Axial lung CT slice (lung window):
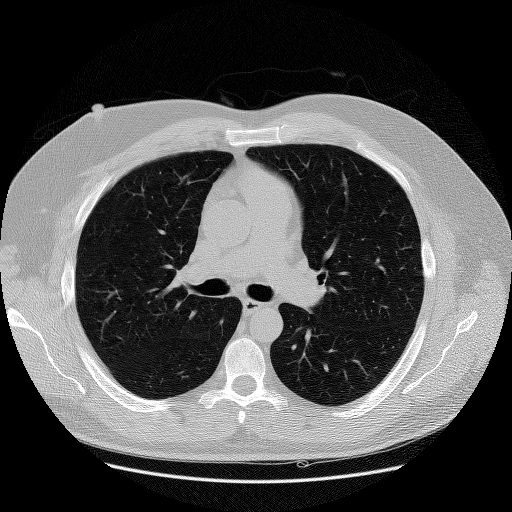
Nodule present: no